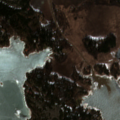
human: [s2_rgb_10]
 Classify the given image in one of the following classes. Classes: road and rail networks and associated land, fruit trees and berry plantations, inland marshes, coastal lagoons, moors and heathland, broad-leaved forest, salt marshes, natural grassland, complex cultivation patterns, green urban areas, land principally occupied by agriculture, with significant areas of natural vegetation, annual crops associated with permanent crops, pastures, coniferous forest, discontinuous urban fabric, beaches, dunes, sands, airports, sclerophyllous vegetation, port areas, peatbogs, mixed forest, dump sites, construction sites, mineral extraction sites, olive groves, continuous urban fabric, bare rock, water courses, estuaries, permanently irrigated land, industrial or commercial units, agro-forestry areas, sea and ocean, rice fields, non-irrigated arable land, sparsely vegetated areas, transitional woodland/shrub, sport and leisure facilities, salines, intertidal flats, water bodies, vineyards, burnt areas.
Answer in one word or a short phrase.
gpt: sport and leisure facilities, land principally occupied by agriculture, with significant areas of natural vegetation, mixed forest, salt marshes, sea and ocean